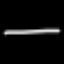
Label: line